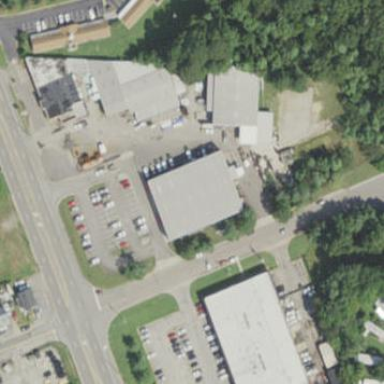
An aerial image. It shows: Industrial building.